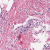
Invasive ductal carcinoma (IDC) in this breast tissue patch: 0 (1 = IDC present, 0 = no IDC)